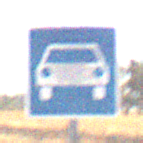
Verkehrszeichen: Kraftfahrstrasse
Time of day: Midday
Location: Outdoor (Nature)
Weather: Clear
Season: NotSpecified
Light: Natural